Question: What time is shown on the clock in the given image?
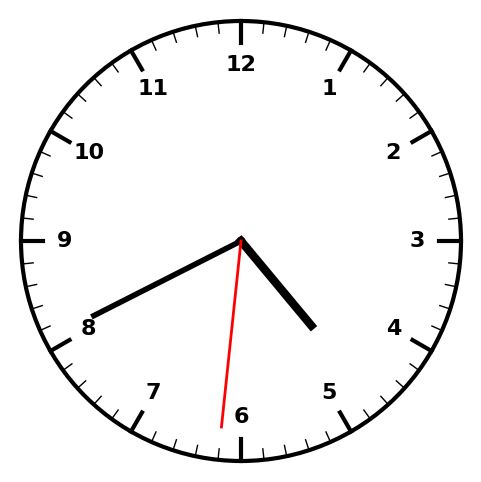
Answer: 04:40:31